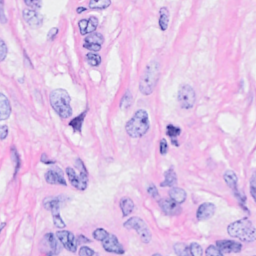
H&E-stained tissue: Breast